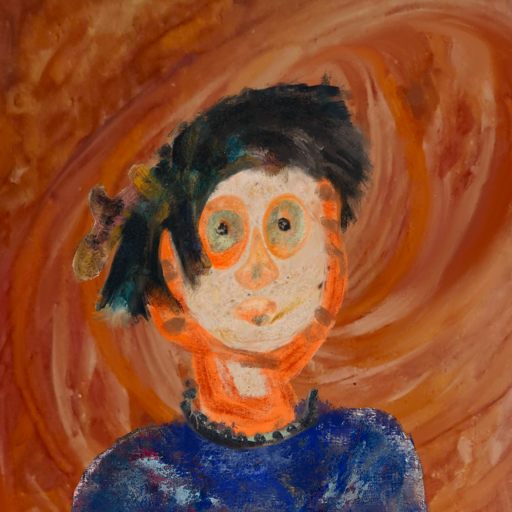
Background: Pious_Lady, Head And Neck Front: Rupkatha, Face Front: Childish, Bust: Irani, Hair Front: Pipe, Head Accessory: Blank, Second Necklace: Blank, Necklace: Childish, Baby: Blank